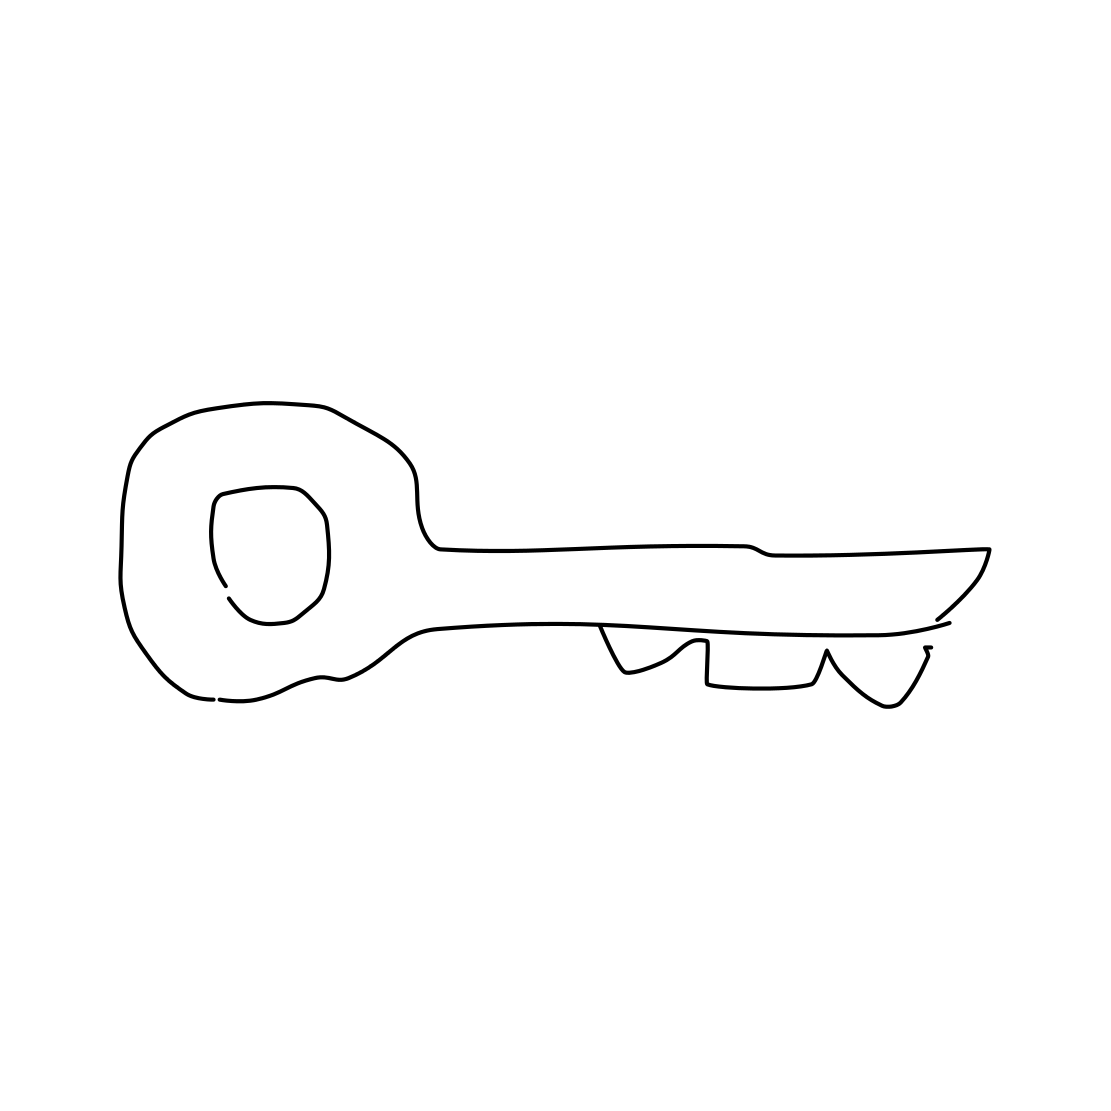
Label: key